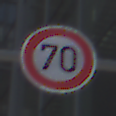
Verkehrszeichen: Geschwindigkeit70
Umgebung: Outdoor, Urban
Tageszeit: MorningAfternoon
Wetter: PartlyCloudy
Licht: Natural
Jahreszeit: NotSpecified
Kontrast: HighContrast